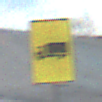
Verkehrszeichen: KFZZulaessigeGesamtmasse3Komma5TOhnePfeilsymbol
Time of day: SunriseSunset
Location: Outdoor (Beach)
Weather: PartlyCloudy
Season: NotSpecified
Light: Natural